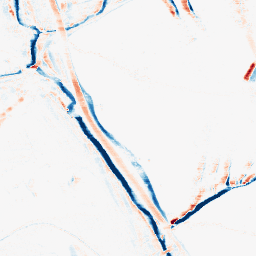
Category: morphological
Decomposition family: morphological_rect
Decomposition parameters: operation: average
width: 10
height: 3
Upsampling method: bicubic_16x
Upsampling parameters: scale: 16
Upsampling scale: 16